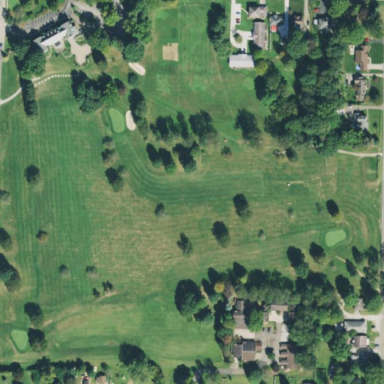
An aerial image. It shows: Golf course.